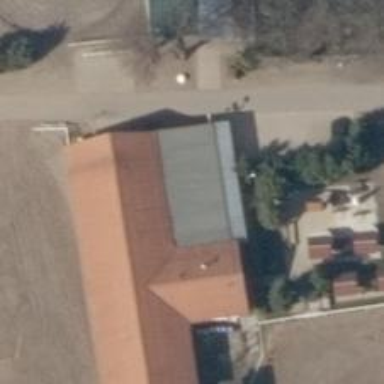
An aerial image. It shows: Café.